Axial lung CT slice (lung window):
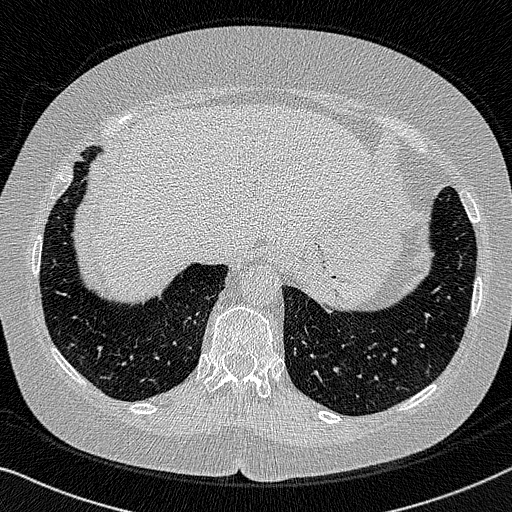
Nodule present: no